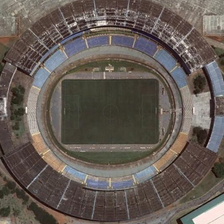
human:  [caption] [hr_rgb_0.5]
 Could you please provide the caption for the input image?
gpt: some sparse trees are around a old stadium with a football field in middle of it .

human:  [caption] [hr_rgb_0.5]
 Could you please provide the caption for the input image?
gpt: some sparse trees are around a old stadium with a football field in middle of it .

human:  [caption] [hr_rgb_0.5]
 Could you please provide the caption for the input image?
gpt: some sparse trees are around a old stadium with a football field in middle of it .

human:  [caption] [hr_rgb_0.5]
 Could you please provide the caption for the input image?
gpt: some sparse trees are around a old stadium with a football field in middle of it .

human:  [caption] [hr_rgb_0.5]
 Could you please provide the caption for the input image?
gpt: some sparse trees are around a old stadium with a football field in middle of it .